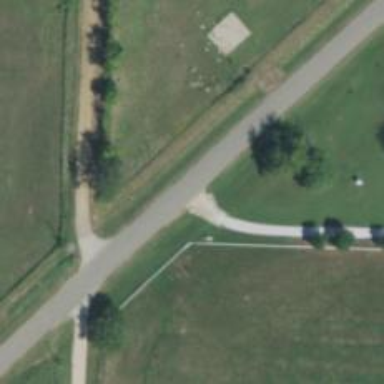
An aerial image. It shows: Secondary road.